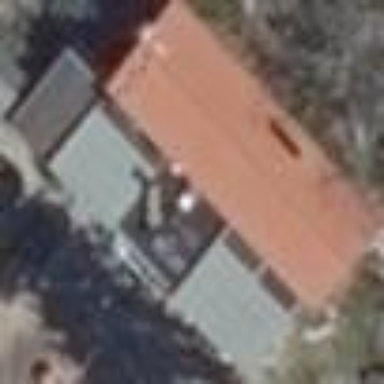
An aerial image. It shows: Simple house.